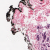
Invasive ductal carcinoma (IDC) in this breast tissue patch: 0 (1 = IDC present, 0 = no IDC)